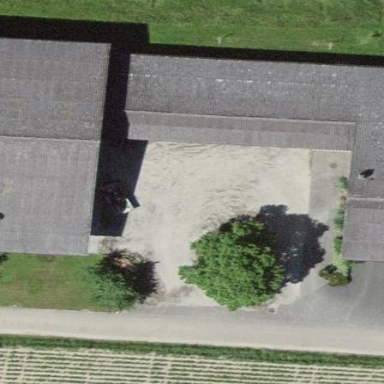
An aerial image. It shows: Farm building.